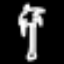
Label: palm tree